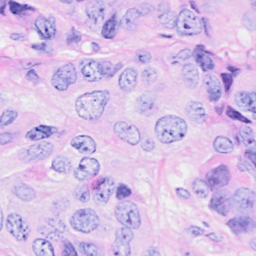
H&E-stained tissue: Breast